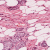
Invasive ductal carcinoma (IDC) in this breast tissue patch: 1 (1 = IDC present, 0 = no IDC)